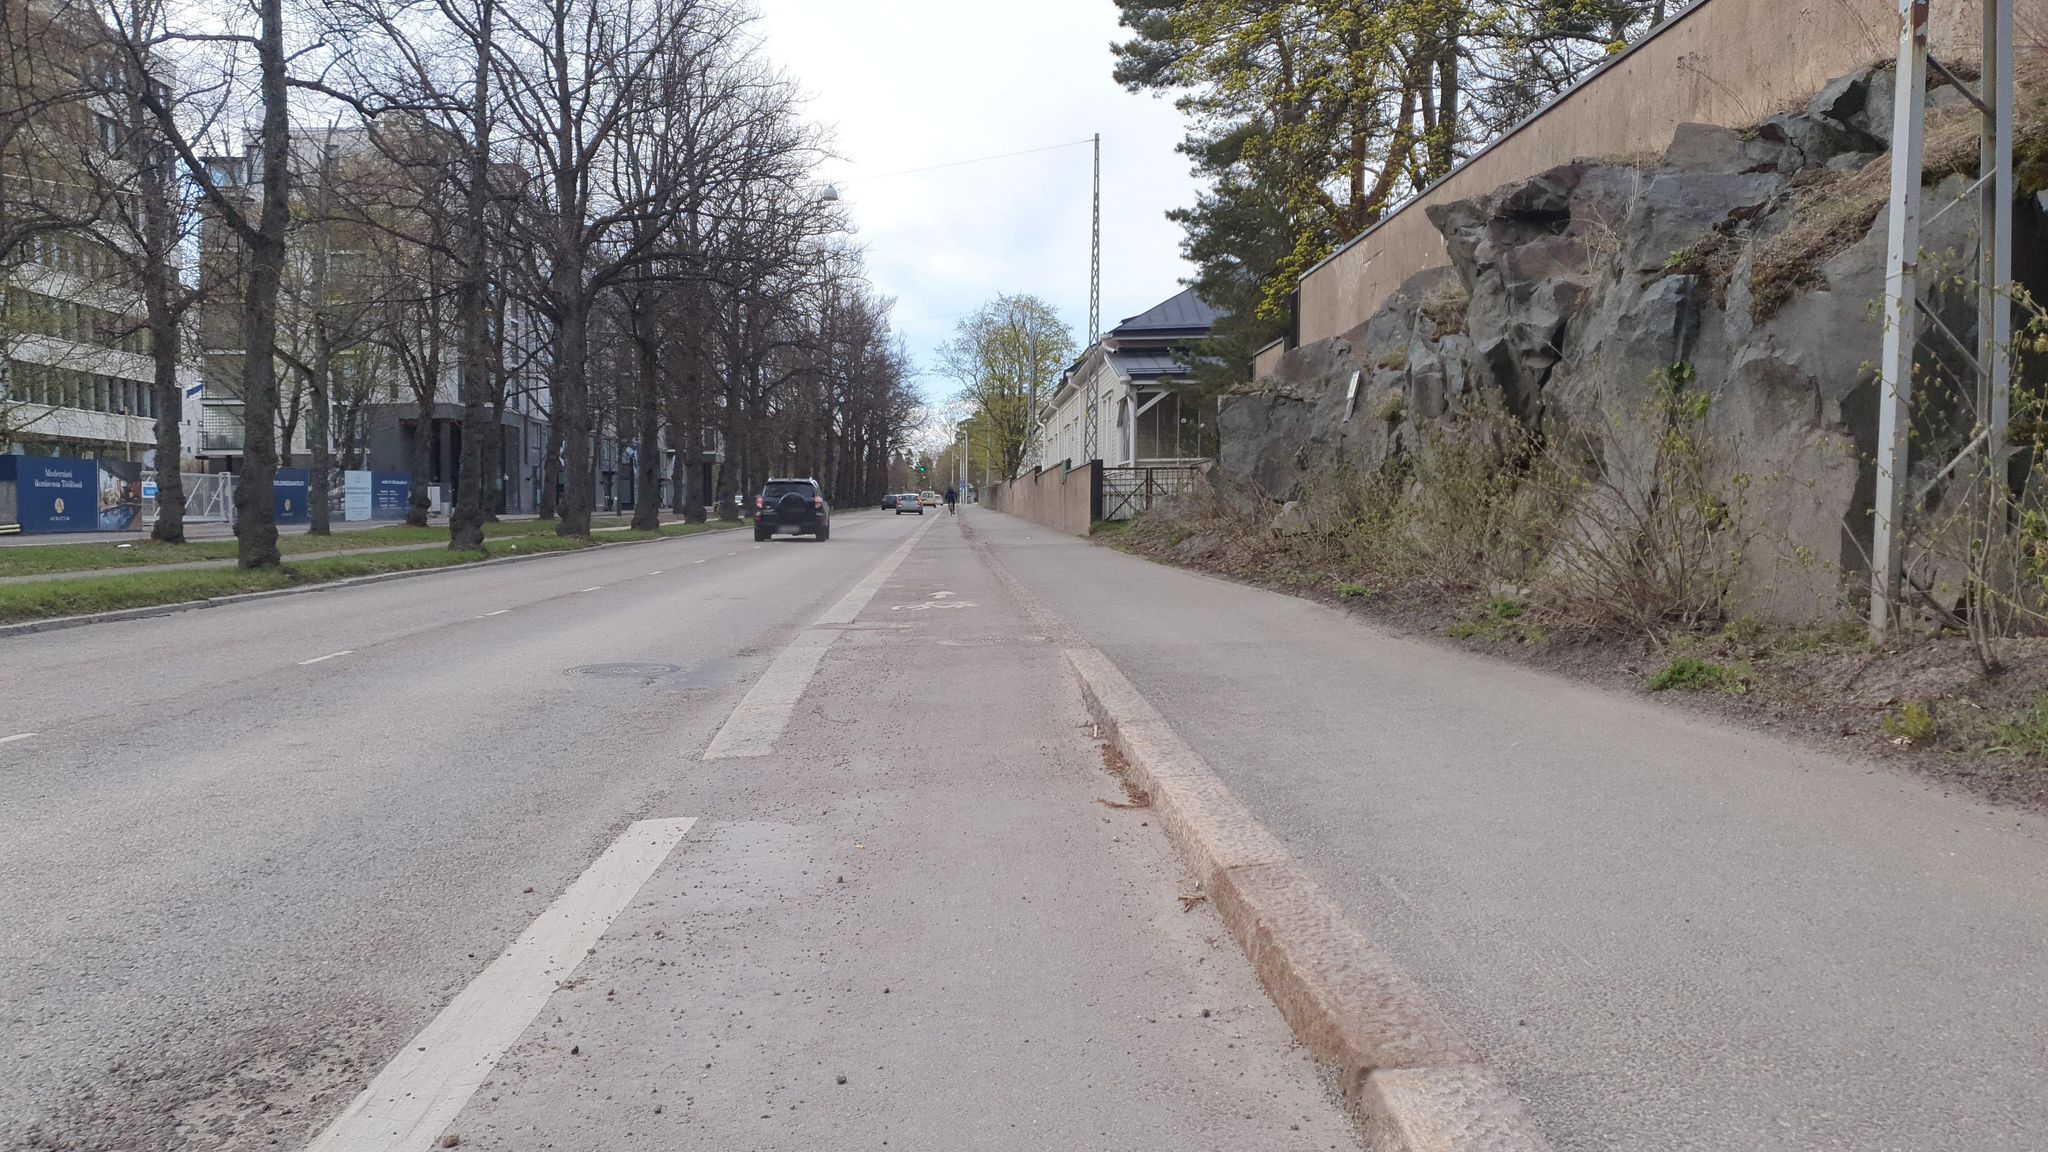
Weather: cloudy
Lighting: day
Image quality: good
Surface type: cycling surface
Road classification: cycleway
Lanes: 2
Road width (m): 2.5
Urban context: urban centre
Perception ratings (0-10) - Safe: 4.78, Lively: 1.74, Beautiful: 8.37, Boring: 2.93, Depressing: 5.67, Wealthy: 1.25